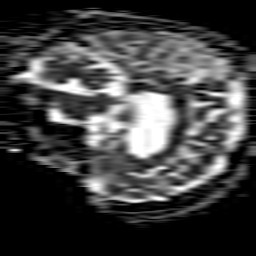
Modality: ADC
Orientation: sagittal
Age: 65
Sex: male
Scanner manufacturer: philips
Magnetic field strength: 1.5 T
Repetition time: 5.786 s
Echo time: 0.07488 s